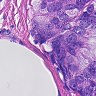
Metastatic tissue present: yes